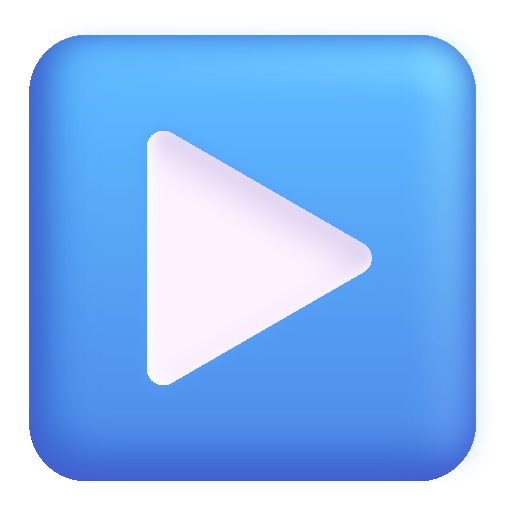
play button color